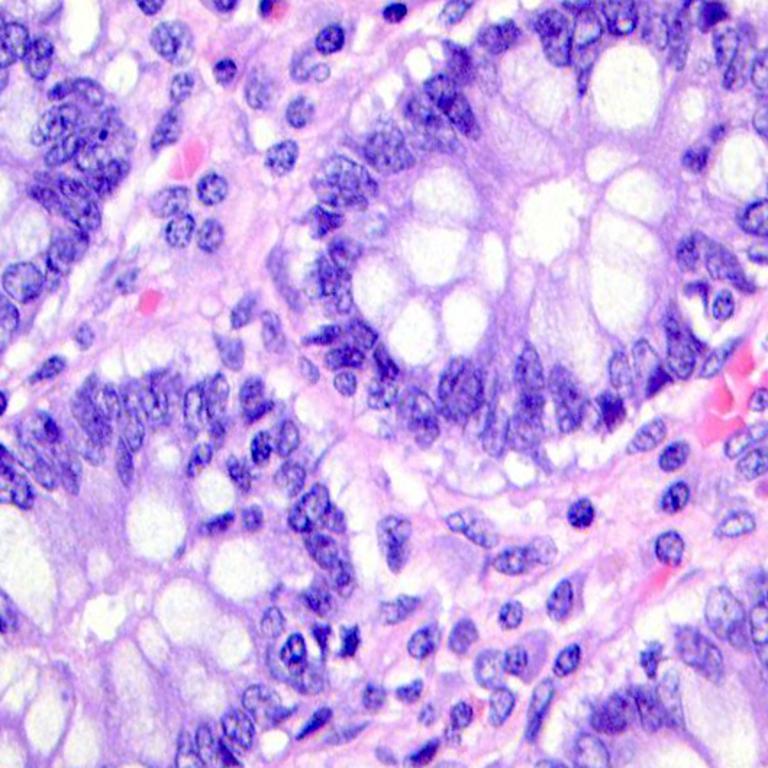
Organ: colon
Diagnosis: benign